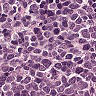
Metastatic tissue present: no